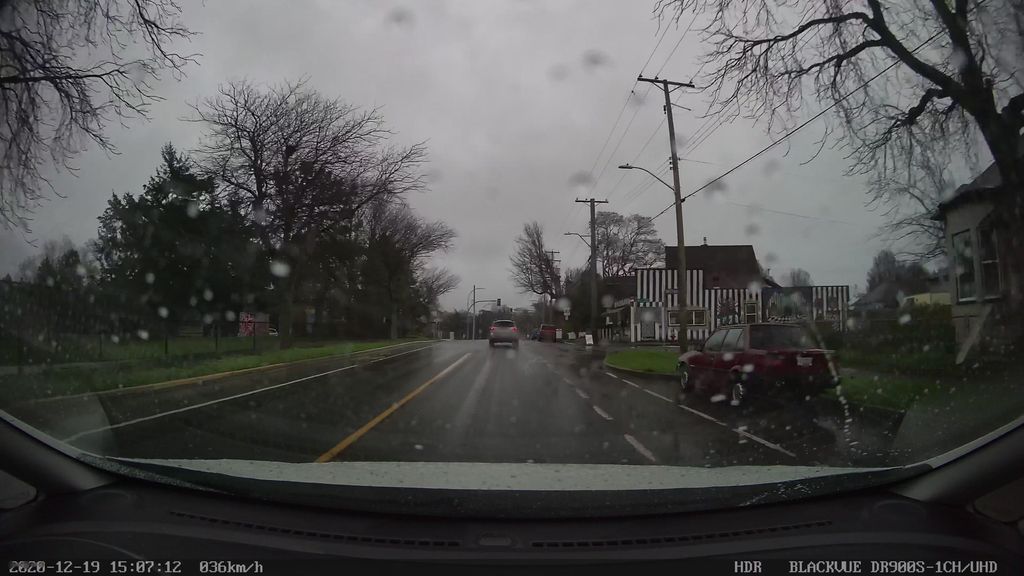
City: victoria